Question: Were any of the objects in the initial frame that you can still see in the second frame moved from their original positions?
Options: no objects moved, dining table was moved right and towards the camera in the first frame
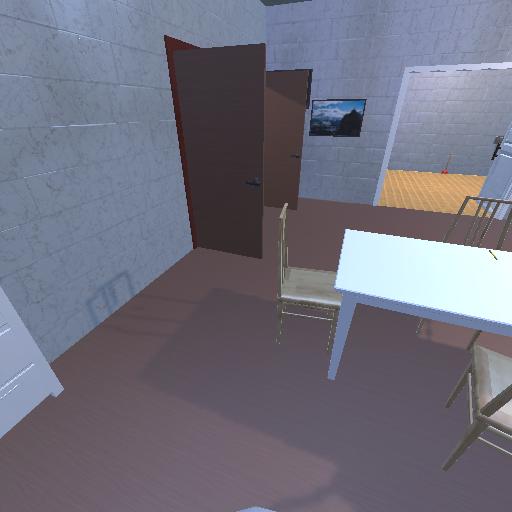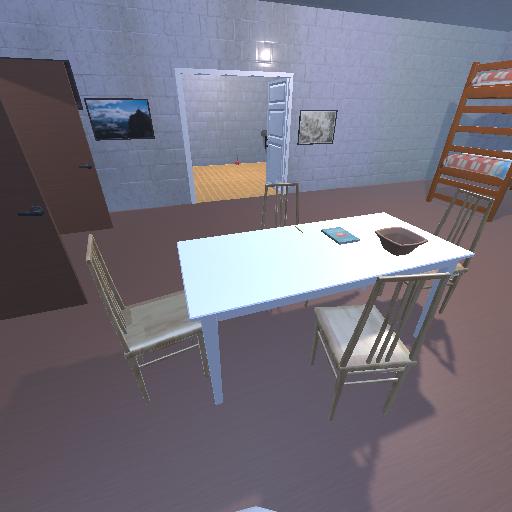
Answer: no objects moved